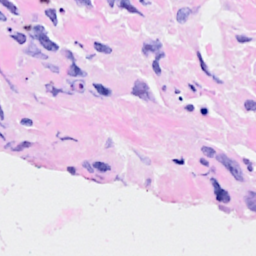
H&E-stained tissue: Breast